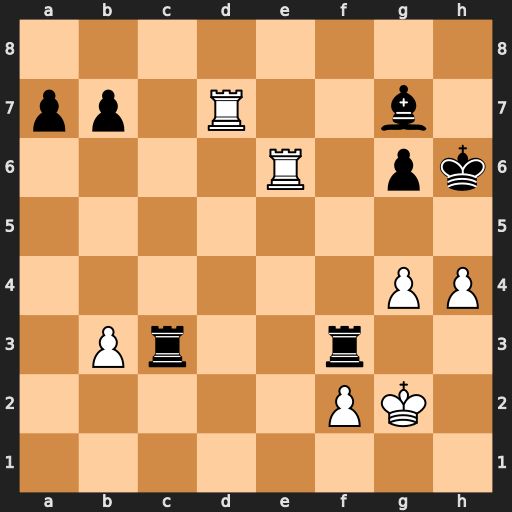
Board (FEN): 8/pp1R2b1/4R1pk/8/6PP/1Pr2r2/5PK1/8
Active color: w
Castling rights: -
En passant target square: -
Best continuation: g5+ Kh5 Re4 Rh3 Rxg7 Rxh4 Rh7+